高一 · 计数
（2021$\cdot$十一模拟）采购经理指数（简称 PMI）是国际上通行的宏观经济监测指标体系之一, 对国家经济活动的监测和预测具有重要作用. 制造业 PMI 在 50\%以上, 通常反映制造业总体扩张, 低于 50\%, 通常反映制造业总体衰退. 如图是 2018 年 10 月到 2019 年 10 月我国制造业 PMI 的统计图, 下列说法错误的是（）

制造业 PMI ( 经季节调整)

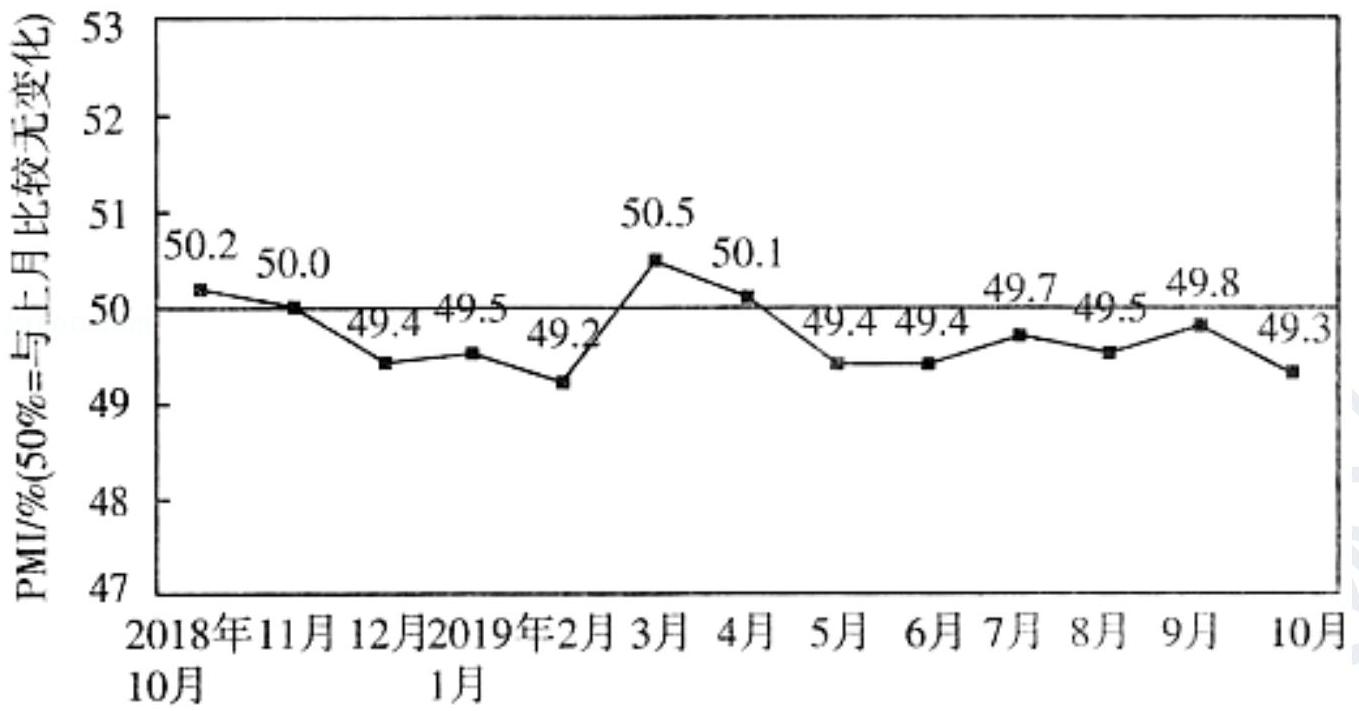
A. 大部分月份制造业总体衰退
B. 2019 年 3 月制造业总体扩张最大
C. 2018 年 11 月到 2019 年 10 月中有 3 个月的 PMI 比上月增长
D. 2019 年 10 月份, $P M I$ 为 $49.3 \%$, 比上月下降 0.5 个百分点
答案: C
解析: 解：根据折线图可知, 大部分月份制造业总体衰退, 所以 $A$ 正确;

2019 年 3 月 $P M I$ 为 $50.5 \% ，$ 制造业总体扩张最大，所以 $B$ 正确;

2018 年 11 月到 2019 年 10 月中有 4 个月的 PMI 比上月增长, 所以 $C$ 错误;

2019 年 10 月份 $P M I$ 为 49.3\%，比上月下降 0.5 个百分点, 所以 $D$ 正确.

故选: $C$.